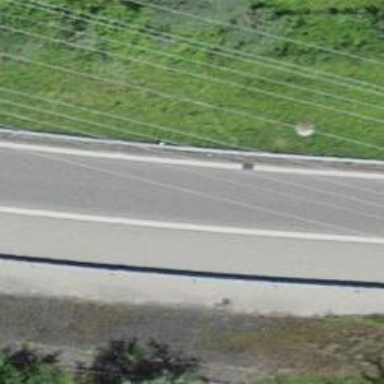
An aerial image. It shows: Guard rail as barrier.